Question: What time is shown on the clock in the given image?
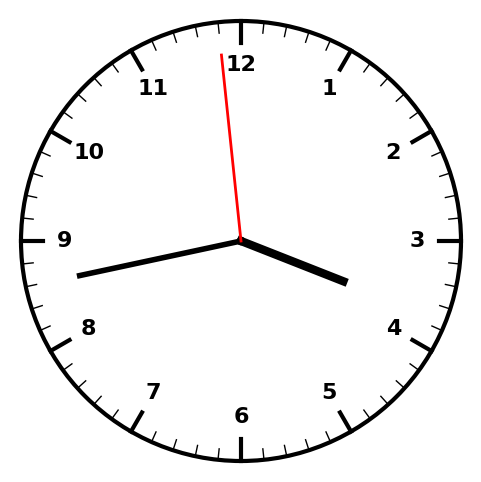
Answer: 03:42:59